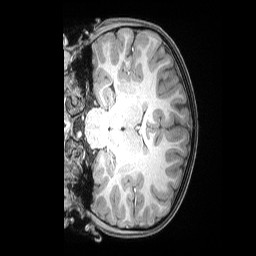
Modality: T1w
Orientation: coronal
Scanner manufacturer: siemens
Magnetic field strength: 3 T
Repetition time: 2.53 s
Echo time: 0.00169 s